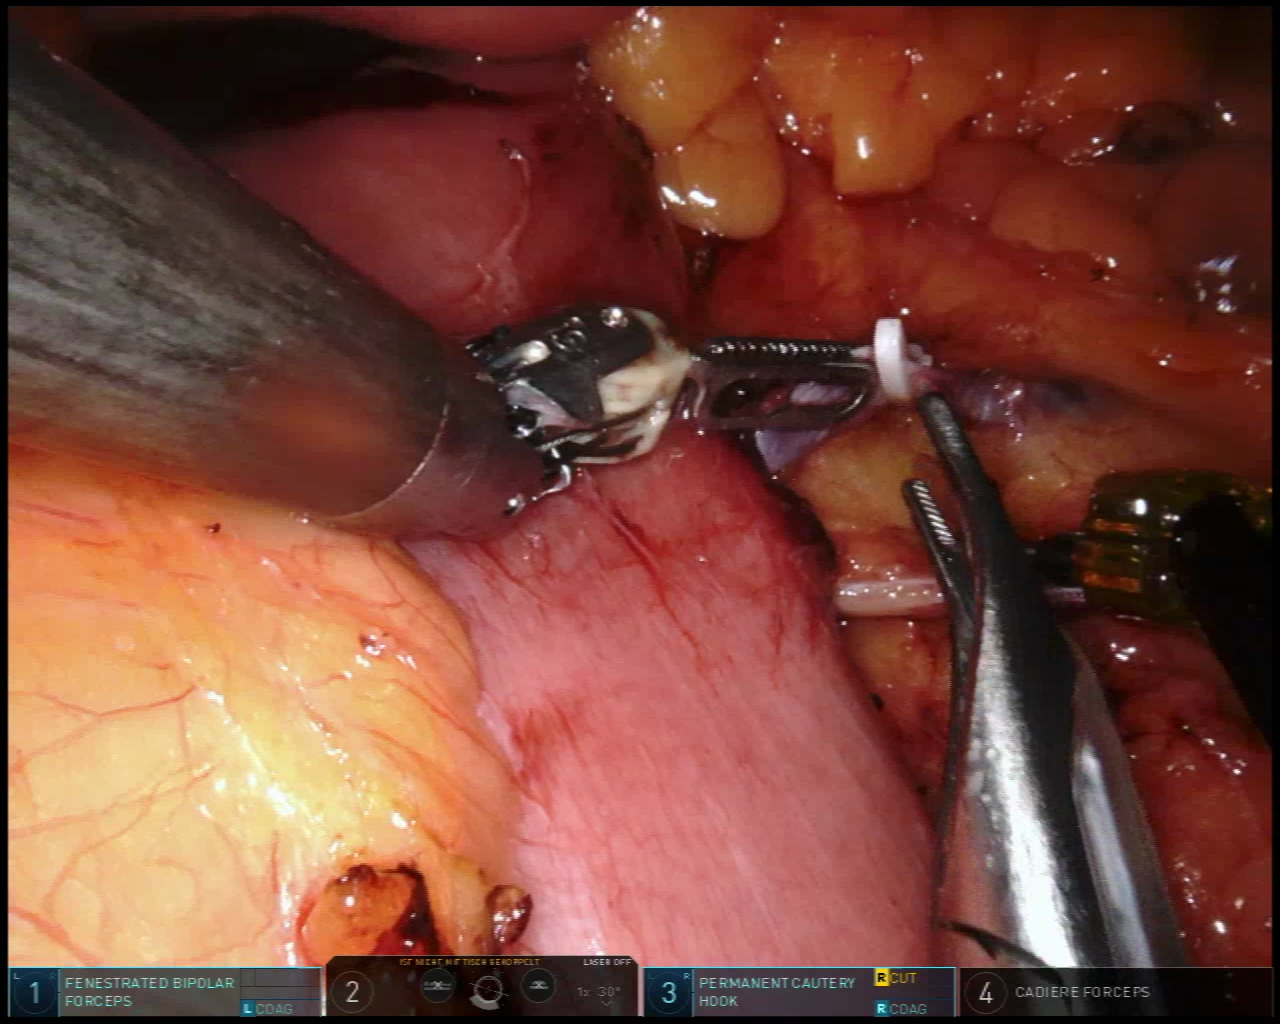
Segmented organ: intestinal_veins
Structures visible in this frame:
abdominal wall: no
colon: yes
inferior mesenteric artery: no
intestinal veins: yes
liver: no
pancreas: no
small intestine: yes
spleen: no
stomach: no
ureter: no
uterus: no
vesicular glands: no